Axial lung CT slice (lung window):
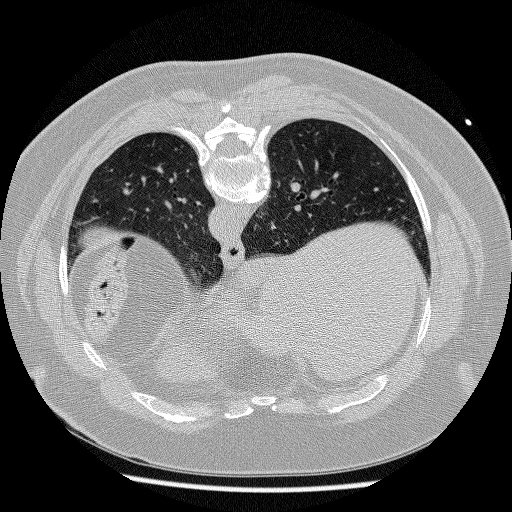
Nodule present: no